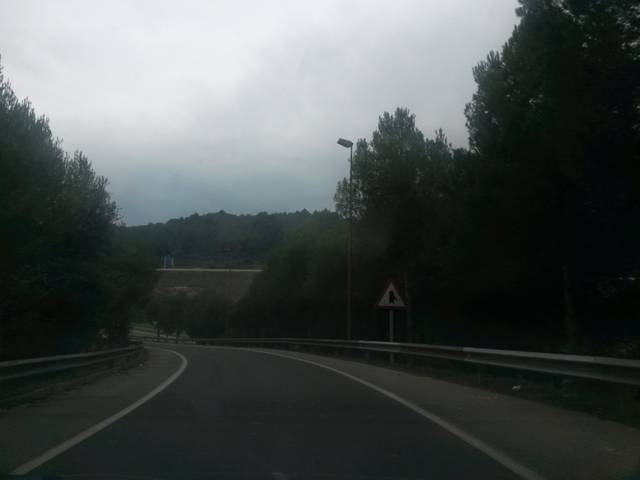
Region: Spain
Coordinates: 42.03, 2.836